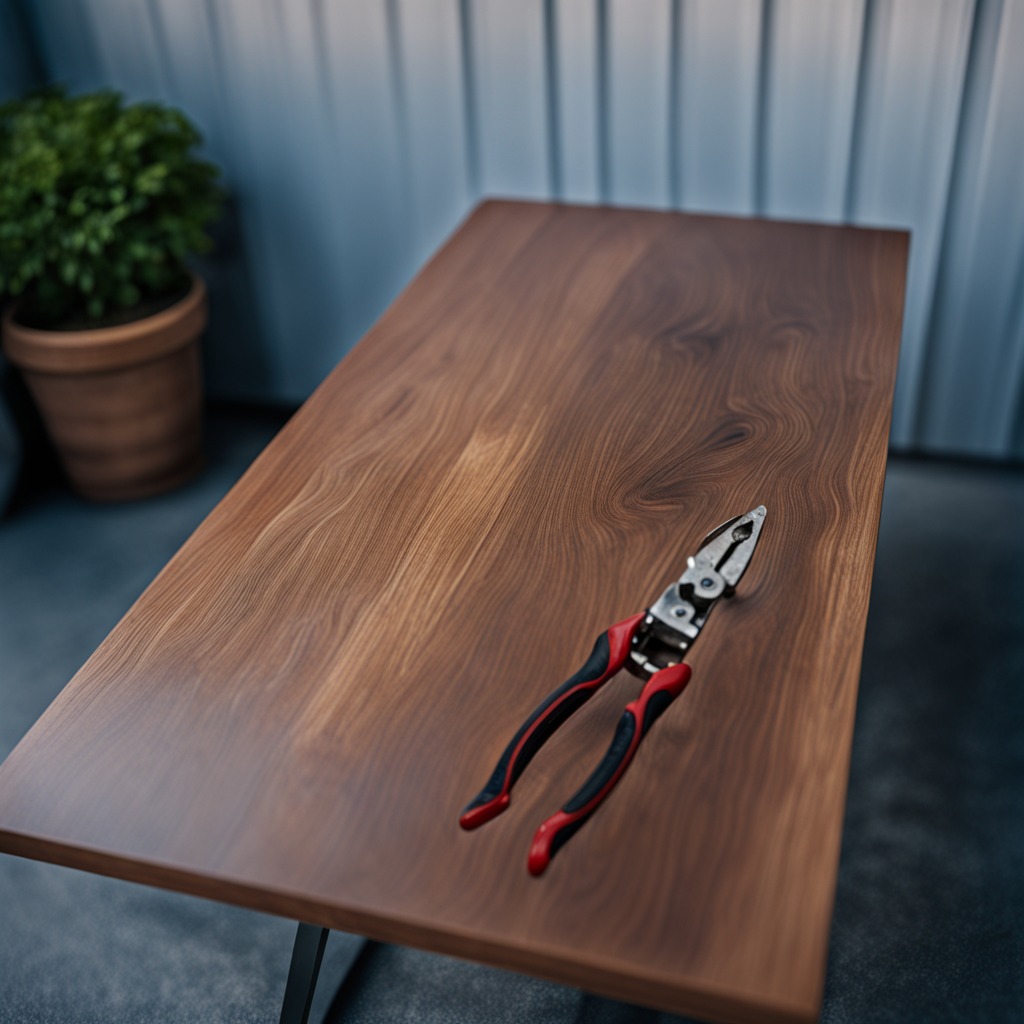
A plier lies on the table.